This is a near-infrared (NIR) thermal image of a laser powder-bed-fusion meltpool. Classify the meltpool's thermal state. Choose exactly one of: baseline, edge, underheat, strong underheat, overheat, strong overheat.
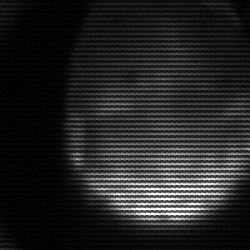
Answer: edge